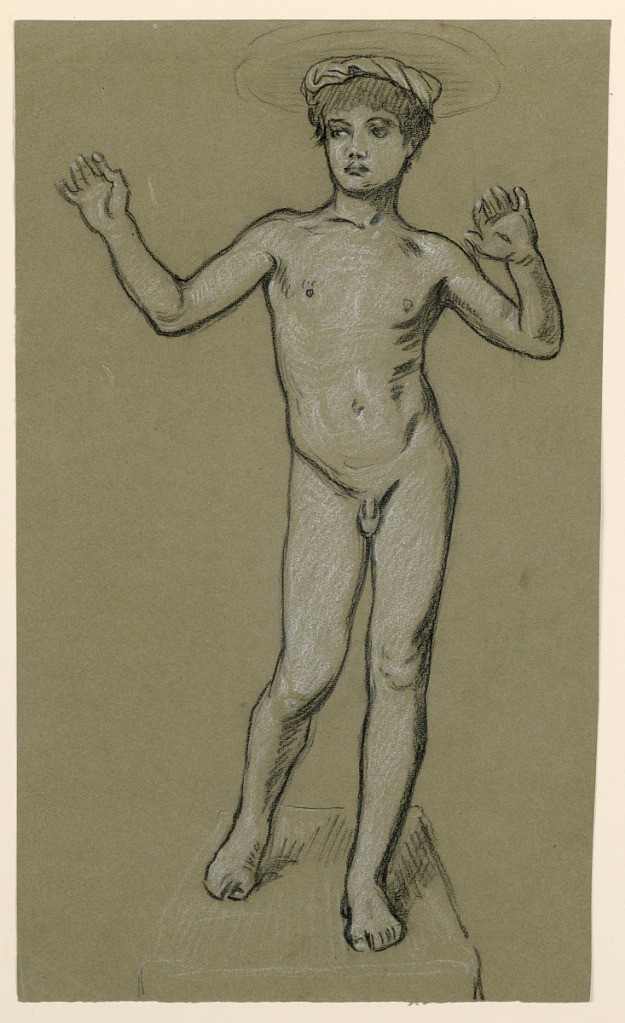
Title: figure study for a fountain design
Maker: Elihu Vedder, American, 1836 – 1923
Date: ca. 1890
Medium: black crayon, white chalk, on gray paper
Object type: Drawing
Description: Vertical rectangle. The nude figure of a boy, standing, facing the viewer. Similar to 1955-38-45-a.